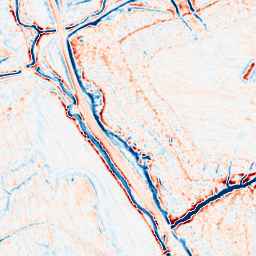
Category: multiscale
Decomposition family: dog_multiscale
Decomposition parameters: sigma_ratio: 1.6
n_scales: 3
base_sigma: 0.5
Upsampling method: bilinear
Upsampling parameters: scale: 2
Upsampling scale: 2